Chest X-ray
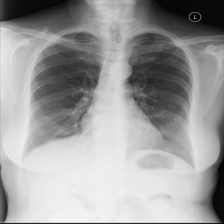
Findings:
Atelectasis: negative
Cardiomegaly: negative
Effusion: negative
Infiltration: negative
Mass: negative
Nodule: negative
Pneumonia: negative
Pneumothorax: negative
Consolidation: negative
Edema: negative
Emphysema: positive
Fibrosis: negative
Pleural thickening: negative
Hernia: negative